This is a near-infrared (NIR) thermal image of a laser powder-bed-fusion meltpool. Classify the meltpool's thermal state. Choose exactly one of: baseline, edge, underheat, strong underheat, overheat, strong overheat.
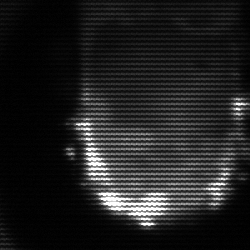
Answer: baseline